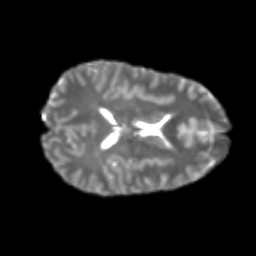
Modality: T2w
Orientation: axial
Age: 22
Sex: female
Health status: healthy
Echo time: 0.074 s